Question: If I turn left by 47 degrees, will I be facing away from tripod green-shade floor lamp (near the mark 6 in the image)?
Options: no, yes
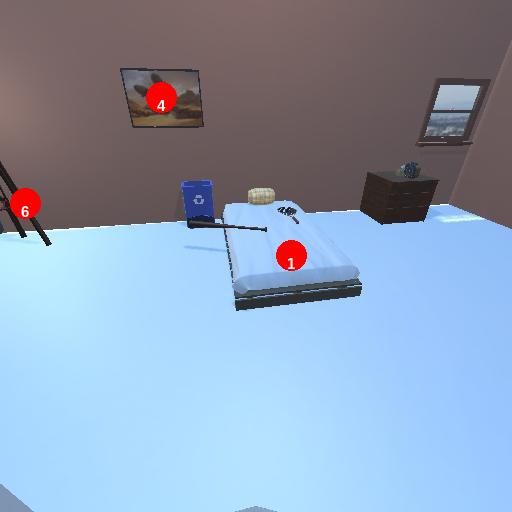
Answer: no